Question: I have the following:
'''
$(function() {
$(".fullscreen-toggle").toggle(
function() {
$("body").addClass("fullscreen");
$(".fullscreen-toggle").wrap("<div class='fixed-container fixed-toggle' />");
$(".new_post .wysihtml5-toolbar").wrap("<div class='fixed-container fixed-toolbar' />");
$(".new_post .form-actions").wrap("<div class='fixed-container fixed-submit' />");
$(this).children(".toggle-fullscreen").hide();
$(this).children(".exit-fullscreen").show();
},
function() {
$("body").removeClass("fullscreen");
$(".new_post .fixed-container").remove();
$(this).children(".toggle-fullscreen").show();
$(this).children(".exit-fullscreen").hide();
}
);
// Fade in/out for post fullscreen form
$('.fullscreen .fixed-toolbar').on("mouseover", function(){
$(this).show();
});
'''

So, the toolbar should appear when the user places the mouse over the toolbar (I'm using 'on' because '.fullscreen .fixed-toolbar' are being added dynamically with jQuery). But when I do so nothing happens.
What I'm doing wrong?
I tried the same in a link and it was triggered. Is there a different way of doing it while hovering a div?
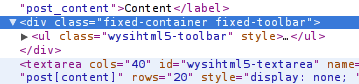
Answer: I think you are using 'on' in the wrong way.
Try it with
'''
$(document).on("mouseover", '.fullscreen .fixed-toolbar', function(){
$(this).show();
});
'''